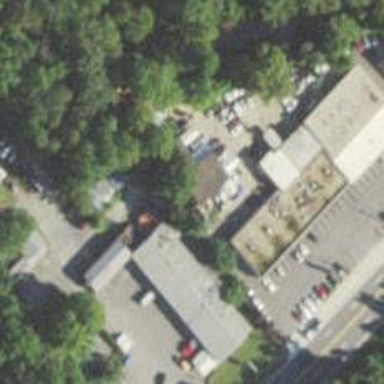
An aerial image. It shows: Commercial building housing car repair shop.